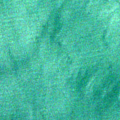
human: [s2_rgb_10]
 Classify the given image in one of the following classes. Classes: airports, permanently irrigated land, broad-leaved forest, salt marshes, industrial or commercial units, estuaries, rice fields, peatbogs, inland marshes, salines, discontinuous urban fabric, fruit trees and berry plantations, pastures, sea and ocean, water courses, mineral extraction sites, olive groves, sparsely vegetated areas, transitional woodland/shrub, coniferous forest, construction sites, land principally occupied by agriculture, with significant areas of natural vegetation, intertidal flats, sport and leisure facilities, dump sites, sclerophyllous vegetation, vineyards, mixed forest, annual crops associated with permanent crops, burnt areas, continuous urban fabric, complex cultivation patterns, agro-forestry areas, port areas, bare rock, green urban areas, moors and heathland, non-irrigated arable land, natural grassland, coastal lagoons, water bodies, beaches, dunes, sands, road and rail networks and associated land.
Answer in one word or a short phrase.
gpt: sea and ocean